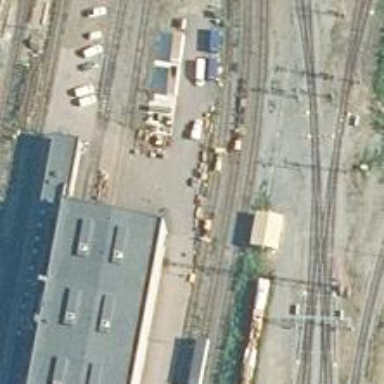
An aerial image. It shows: Railway yard in service.